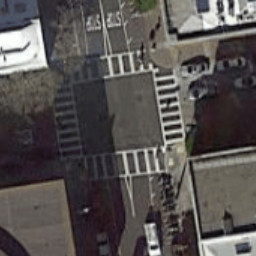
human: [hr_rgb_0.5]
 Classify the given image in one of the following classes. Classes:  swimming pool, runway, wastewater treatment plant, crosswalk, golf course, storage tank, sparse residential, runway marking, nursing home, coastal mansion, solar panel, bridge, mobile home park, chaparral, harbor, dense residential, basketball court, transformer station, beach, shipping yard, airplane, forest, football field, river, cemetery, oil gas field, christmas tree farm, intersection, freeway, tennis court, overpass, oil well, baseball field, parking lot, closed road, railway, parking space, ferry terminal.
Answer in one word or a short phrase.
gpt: crosswalk